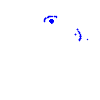
Particle: pion